Question:
Look at the above image.
What I want is create a table of weekly data from using above db.
From past week the (from today to 7 days before). The table should contain 'dish_name' , Sum of 'quantity' for past week, sum of 'price' for past week group by 'dish_name'.
Can anyone give a solution for this. (Using Laravel '5.7')
'''
$today = Carbon::now();
$one_week_ago = Carbon::now()->subWeeks(1);
$something = BillPaid::where('created_at', '>=', $one_week_ago)
->where('created_at', '<=', $today)
->select('dish_name', 'quantity')->groupBy('dish_name')->get();
'''
The Problem isn't getting dates. I can clearly get products from above query. I have no idea what I have to do after that. From above image, I attached, the past week goes from '2018-12-28 to 2018-12-21' so all records from that image should includes.
What I want is make a table like:
'''
"vege rice" , 3 (quatation), 600(price) ,
"Chicken Fried rice", 9(quatation), 3150 (price)
'''
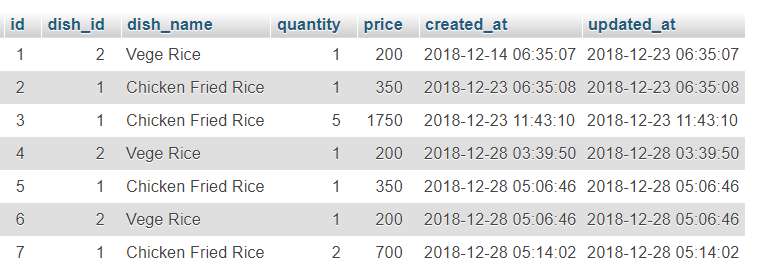
Answer: Try this code:
'''
$today = Carbon::now();
$one_week_ago = Carbon::now()->subWeeks(1);
$something = BillPaid::selectRaw('dish_name,SUM(price) as totalPrice,SUM(quantity) as totalQuantity')
->whereBetween('created_at', [$one_week_ago, $today])
->groupBy('dish_name')->get();
'''